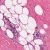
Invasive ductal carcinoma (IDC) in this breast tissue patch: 0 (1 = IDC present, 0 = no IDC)